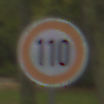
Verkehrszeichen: Geschwindigkeit110
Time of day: Midday
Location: Outdoor (Nature)
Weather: Overcast
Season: Autumn
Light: Natural